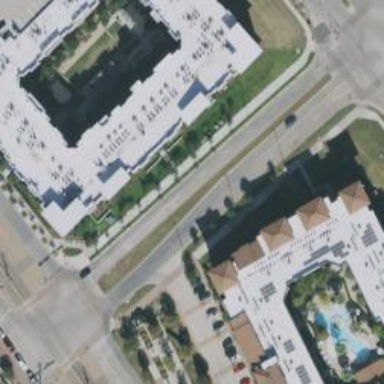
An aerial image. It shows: Tertiary road with separate sidewalk.